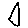
Label: triangle